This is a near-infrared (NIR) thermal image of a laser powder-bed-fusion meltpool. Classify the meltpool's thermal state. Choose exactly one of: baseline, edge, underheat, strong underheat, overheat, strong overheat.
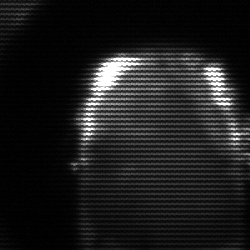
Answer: baseline